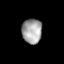
Tissue: lung
Cell type: T cells
Senescence score: 0.1835
Nuclear area (px): 489
Mean DAPI intensity: 162.121